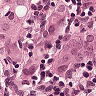
Metastatic tissue present: yes